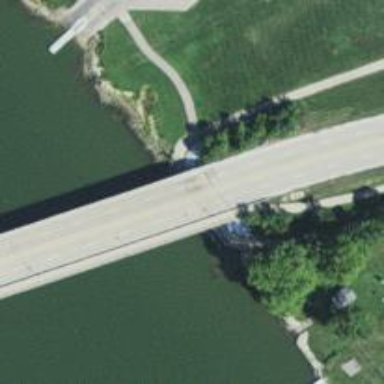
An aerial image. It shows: Bridge on shared cycleway.